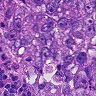
Metastatic tissue present: yes